Chest X-ray:
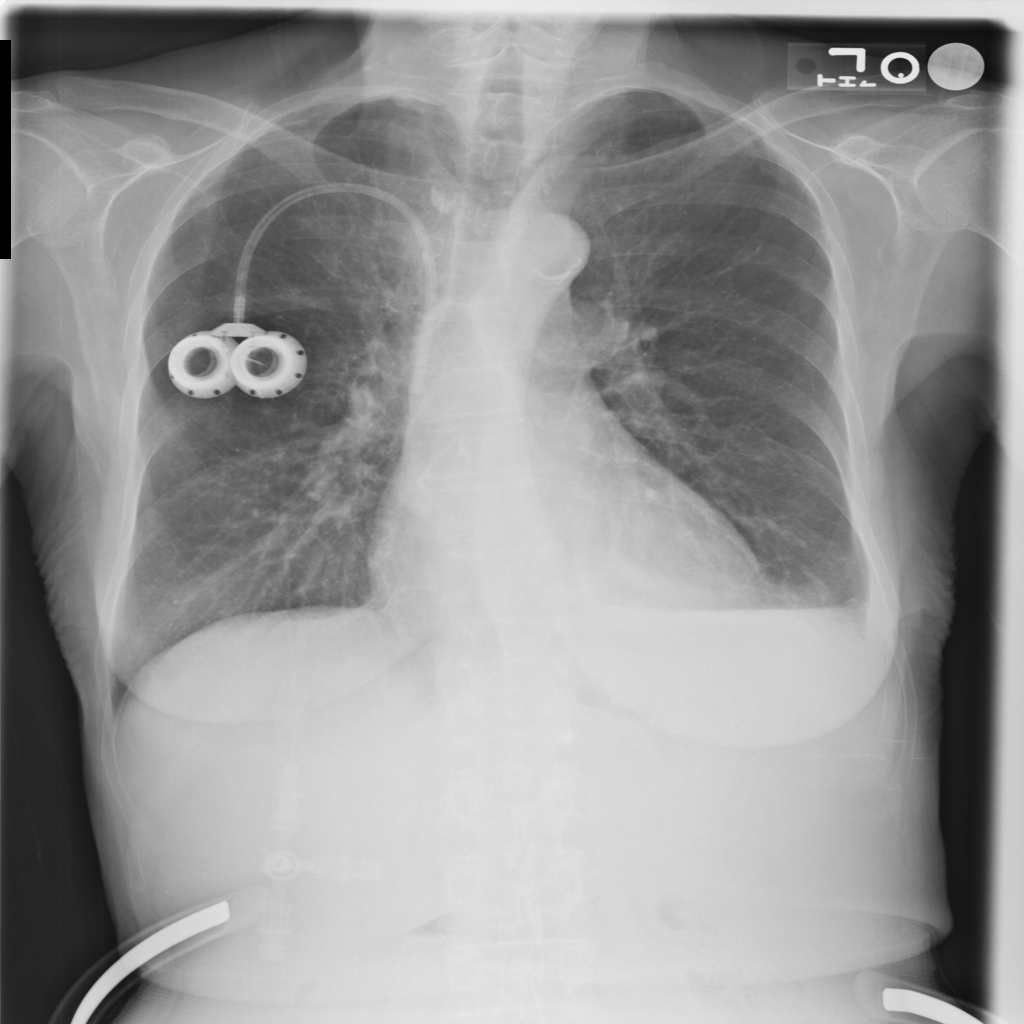
Findings: Calcification, Effusion
No abnormal finding: no